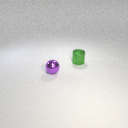
small green metal cylinder to the right of small purple metal sphere